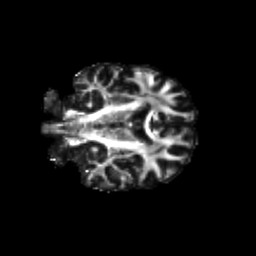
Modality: FA
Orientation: coronal
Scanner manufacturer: siemens
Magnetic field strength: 3 T
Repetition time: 9.2 s
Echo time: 0.084 s